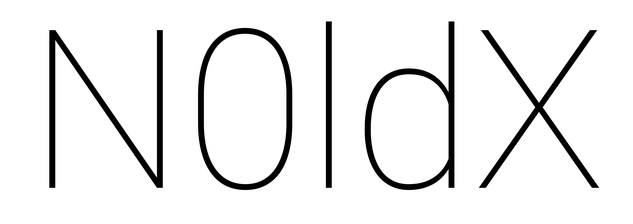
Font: Roboto_Thin